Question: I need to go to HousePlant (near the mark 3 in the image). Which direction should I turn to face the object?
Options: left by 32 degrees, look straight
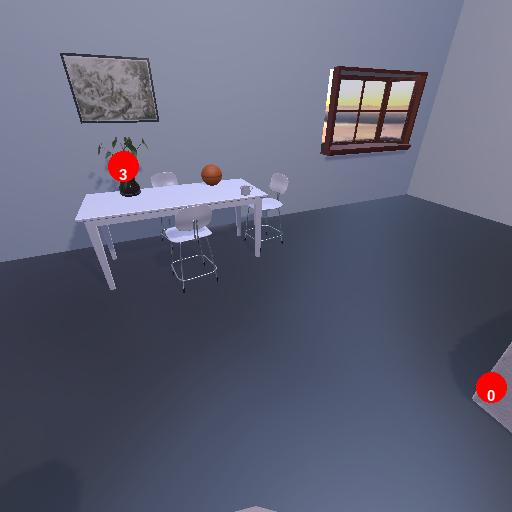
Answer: left by 32 degrees